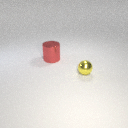
large red metal cylinder to the left of small yellow metal sphere